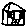
Label: house